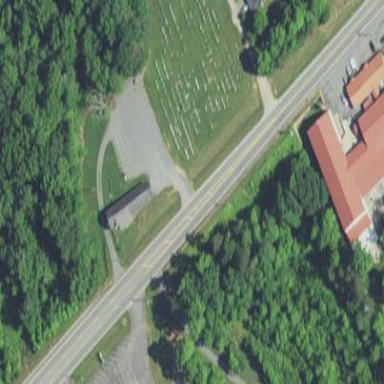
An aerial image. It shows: Cemetery.